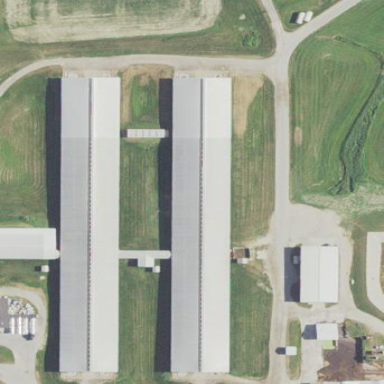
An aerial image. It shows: Farm auxiliary building.